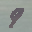
Label: 9